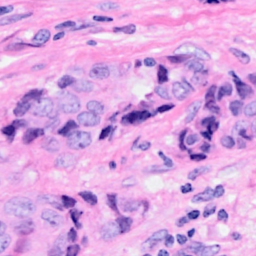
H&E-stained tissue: Breast